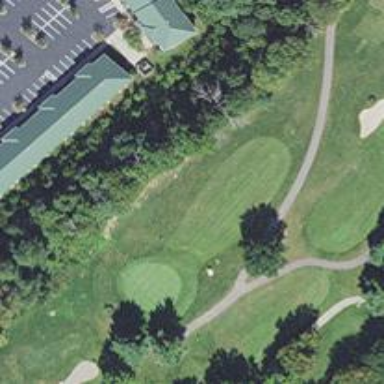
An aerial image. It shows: Golf hole.